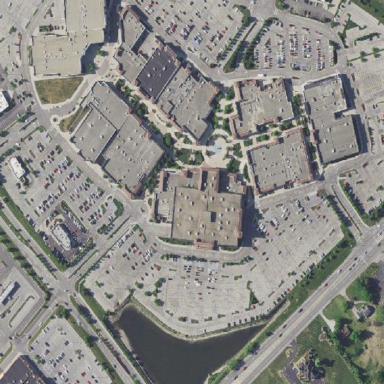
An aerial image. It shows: Retail area.